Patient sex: F
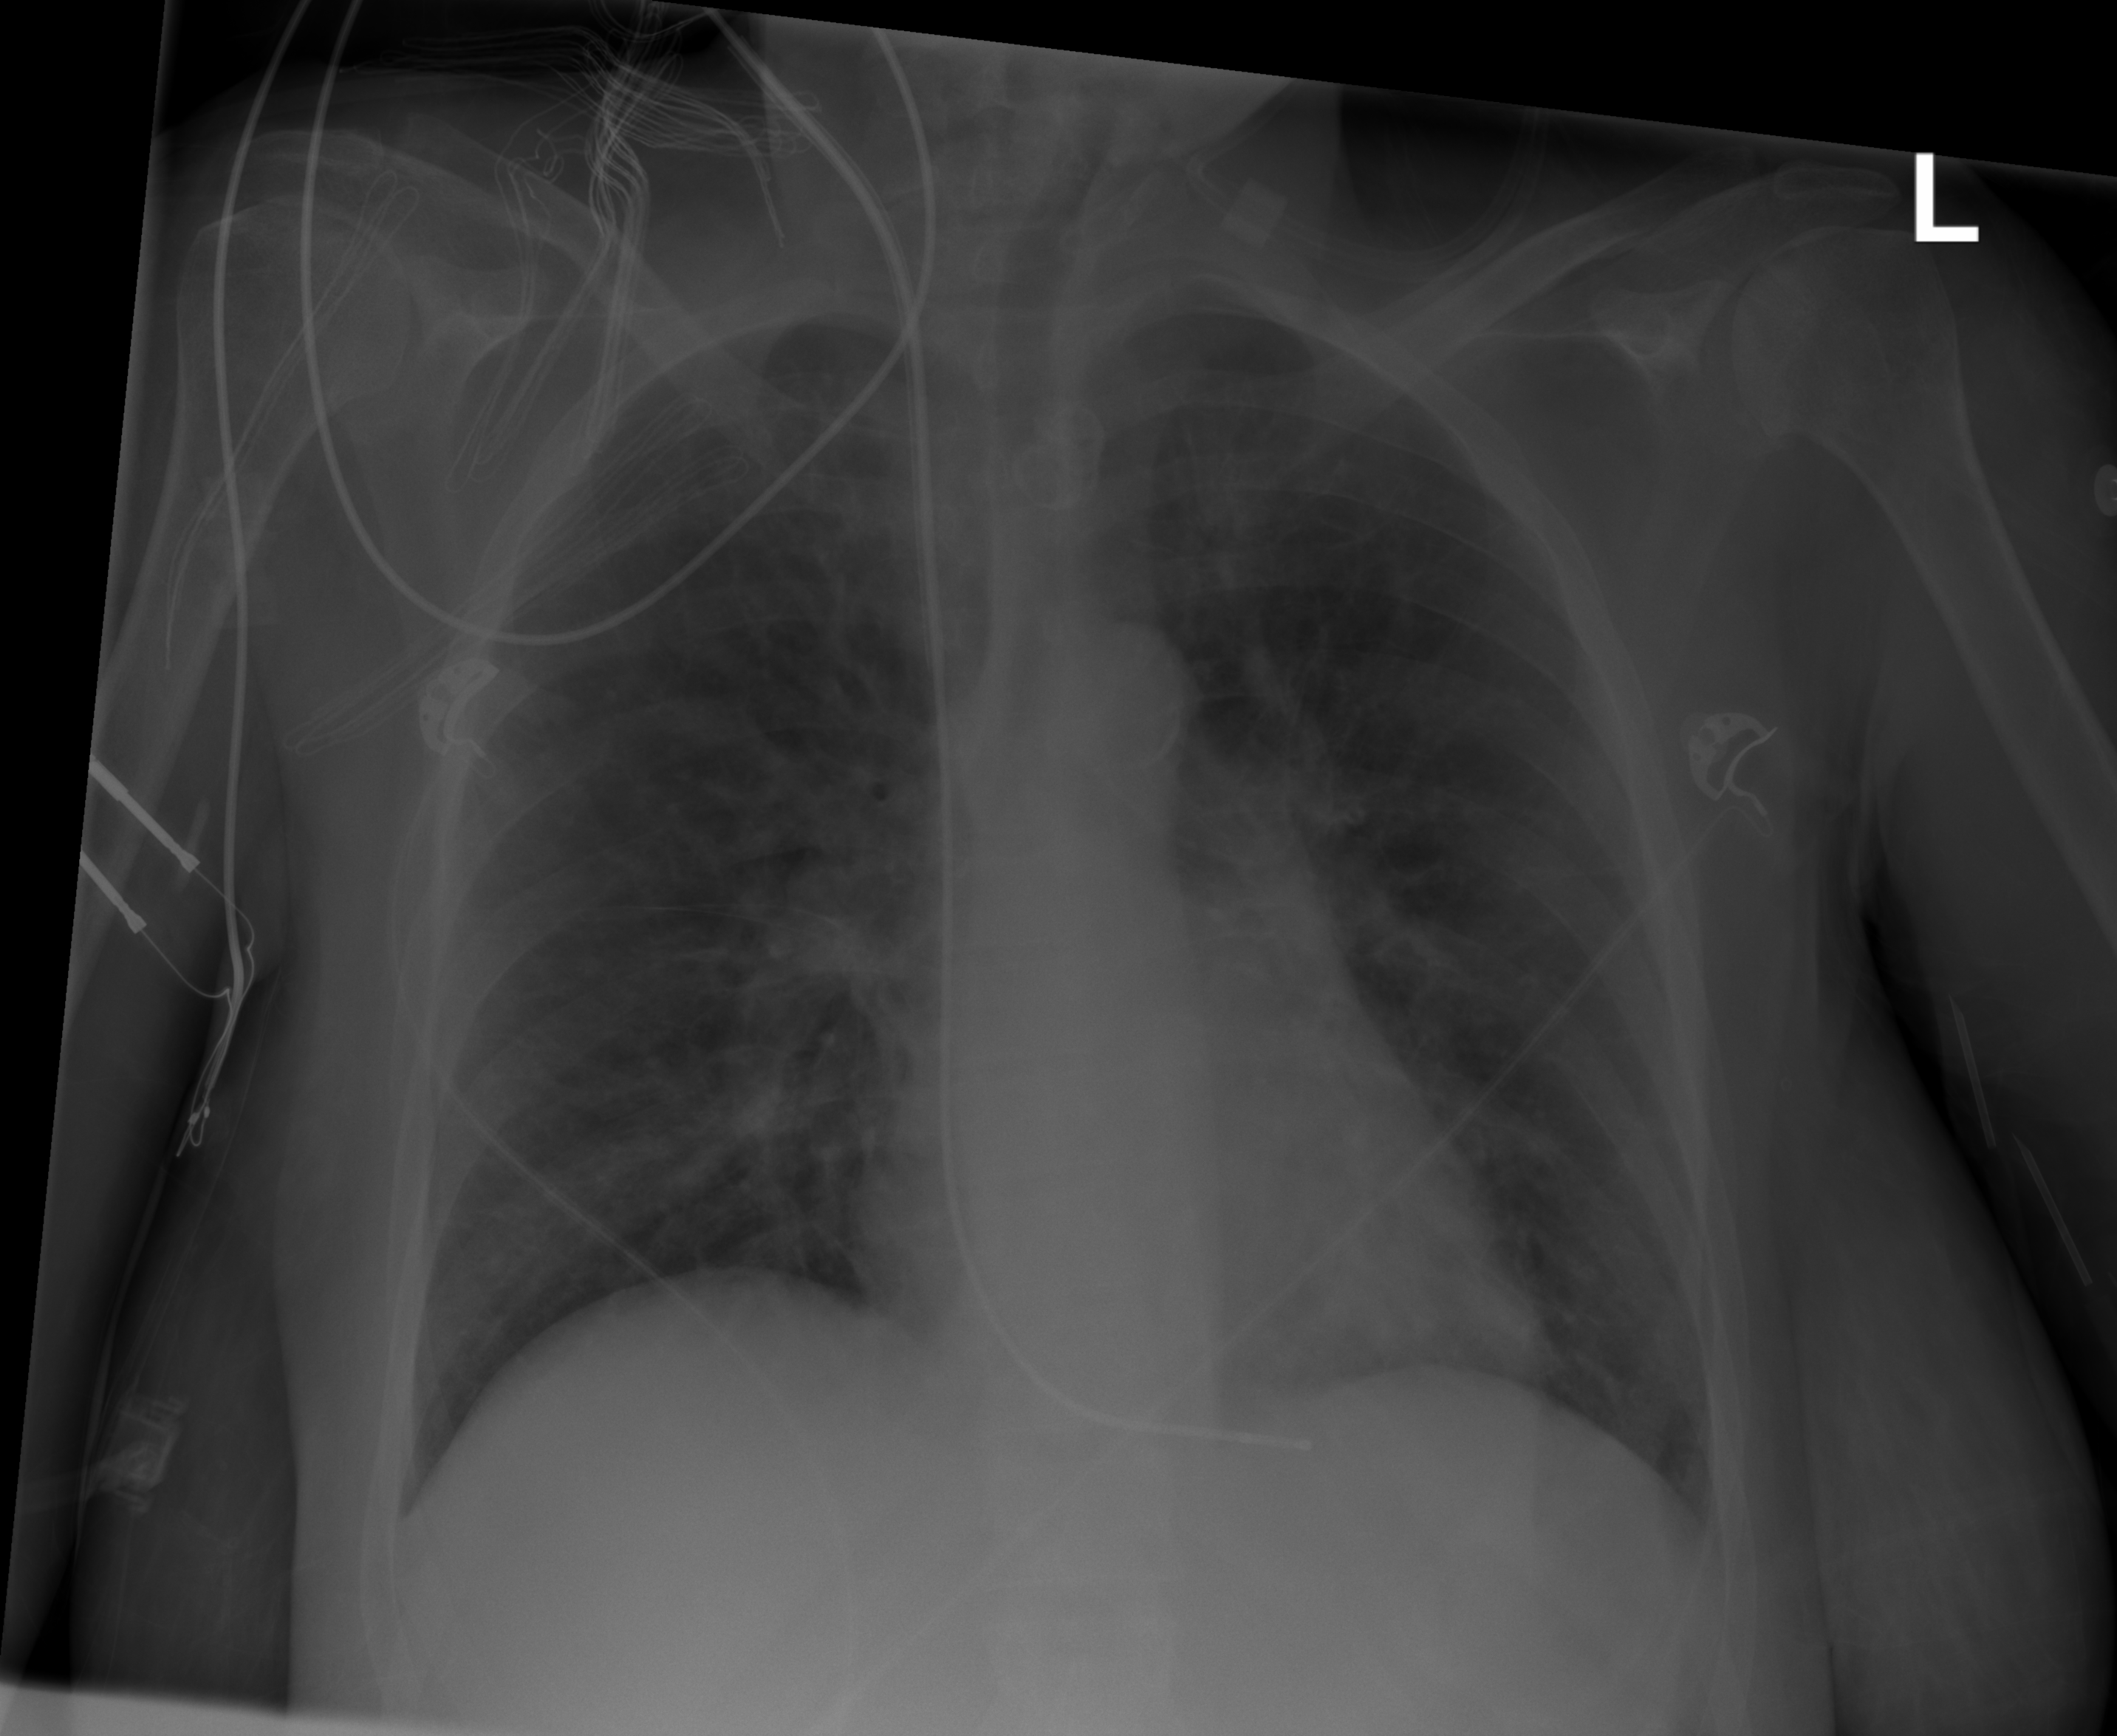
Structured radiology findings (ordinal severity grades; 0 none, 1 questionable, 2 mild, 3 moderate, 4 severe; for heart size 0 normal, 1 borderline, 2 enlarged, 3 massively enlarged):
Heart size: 0
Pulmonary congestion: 2
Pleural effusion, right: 0
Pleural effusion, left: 0
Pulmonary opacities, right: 0
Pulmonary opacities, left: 0
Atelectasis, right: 0
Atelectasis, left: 0